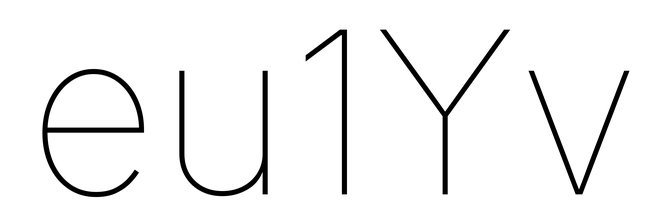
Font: Inter_Thin